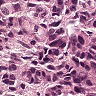
Metastatic tissue present: yes